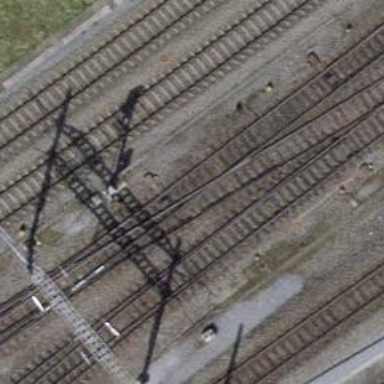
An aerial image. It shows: Single railway track with electrified contact line.